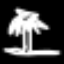
Label: palm tree